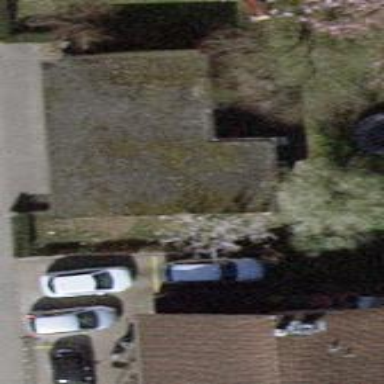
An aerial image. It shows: Group of garages.